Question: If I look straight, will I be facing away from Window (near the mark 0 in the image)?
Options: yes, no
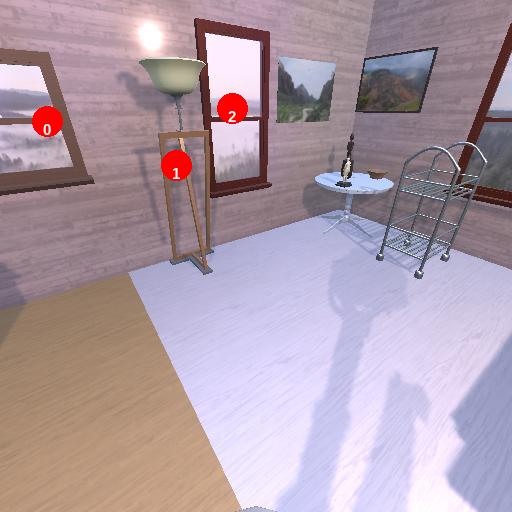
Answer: yes